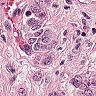
Metastatic tissue present: yes